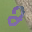
Label: 2